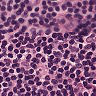
Metastatic tissue present: no